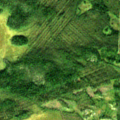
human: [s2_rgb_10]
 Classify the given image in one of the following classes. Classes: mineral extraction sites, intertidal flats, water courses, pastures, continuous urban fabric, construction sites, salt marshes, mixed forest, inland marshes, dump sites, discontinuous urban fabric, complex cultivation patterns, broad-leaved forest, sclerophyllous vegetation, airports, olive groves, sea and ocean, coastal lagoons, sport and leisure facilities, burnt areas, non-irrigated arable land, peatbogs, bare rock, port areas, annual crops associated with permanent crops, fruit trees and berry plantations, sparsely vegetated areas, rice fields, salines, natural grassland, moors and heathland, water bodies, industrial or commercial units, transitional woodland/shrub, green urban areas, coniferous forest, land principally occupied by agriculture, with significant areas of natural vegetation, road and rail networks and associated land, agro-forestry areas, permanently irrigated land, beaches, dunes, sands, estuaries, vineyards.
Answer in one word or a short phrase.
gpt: coniferous forest, transitional woodland/shrub, peatbogs